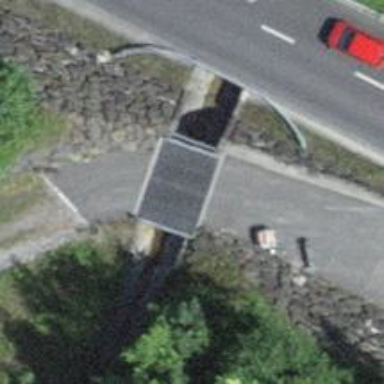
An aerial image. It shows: Driveway that functions as bridge.